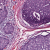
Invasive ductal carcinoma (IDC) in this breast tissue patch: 0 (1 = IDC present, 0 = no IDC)